Aerial crown-view tile of a tropical tree (Barro Colorado Island, Panama), acquired 20240918:
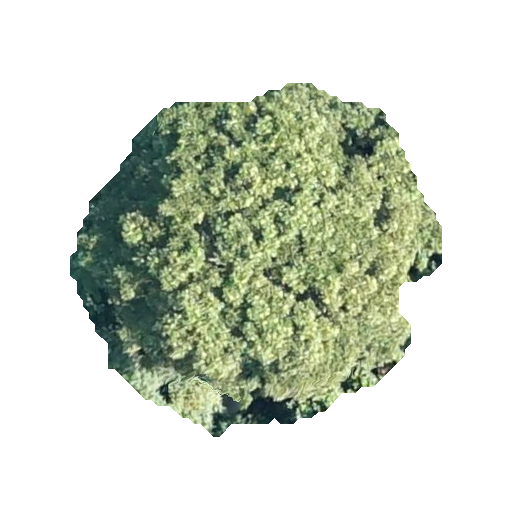
Species: Dipteryx oleifera
GBIF accepted scientific name: Dipteryx oleifera
Crown area: 146.321 m²